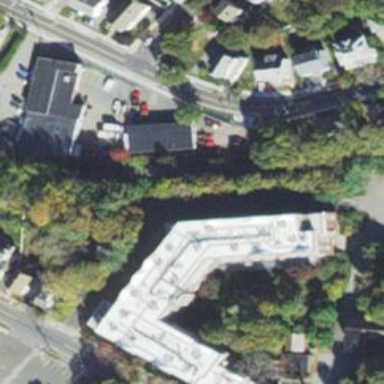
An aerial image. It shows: Building.